Interaction volume radius: 5 \u00c5
Interaction volume height: 20 \u00c5
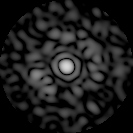
Disorder parameter: 0.8623